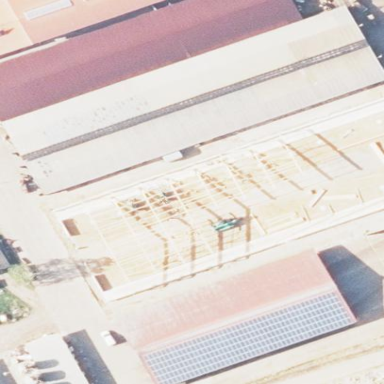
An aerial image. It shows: Stable building.